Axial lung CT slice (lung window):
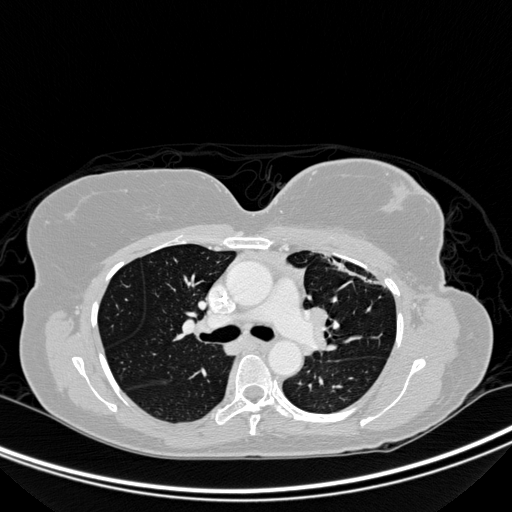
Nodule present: no